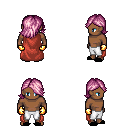
a pixel art fantasy rpg character, male body template, human, dark skin, maroon cape, white pants, pink swoop hairstyle, gold gloves, black slippers, four views (front, back, left, right), 2x2 character sprite sheet, small pixel art, hard edges, no anti-aliasing